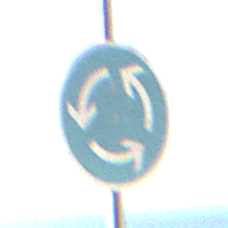
Verkehrszeichen: Kreisverkehr
Umgebung: Outdoor, Urban
Tageszeit: MorningAfternoon
Wetter: Clear
Licht: Natural
Jahreszeit: NotSpecified
Kontrast: HighContrast